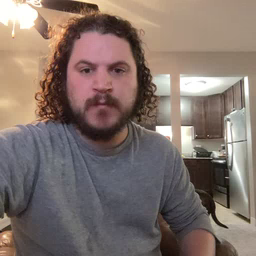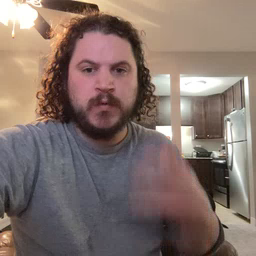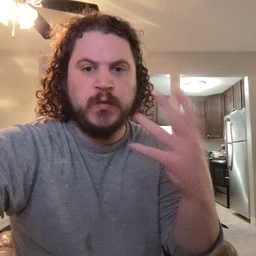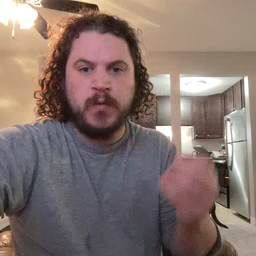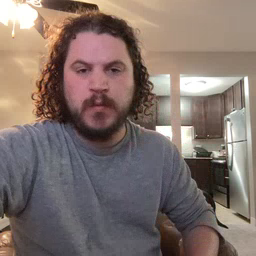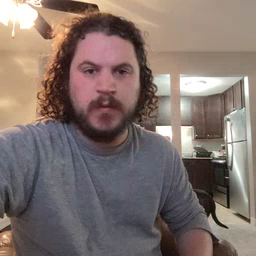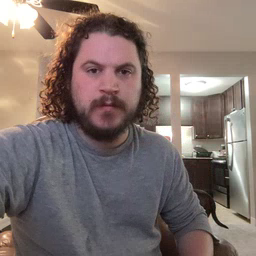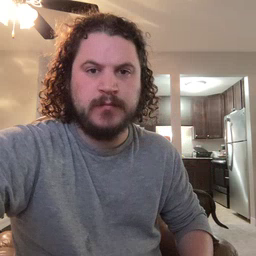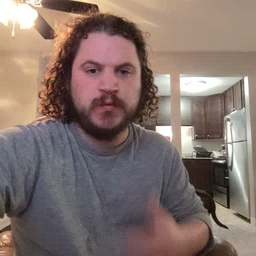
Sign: go